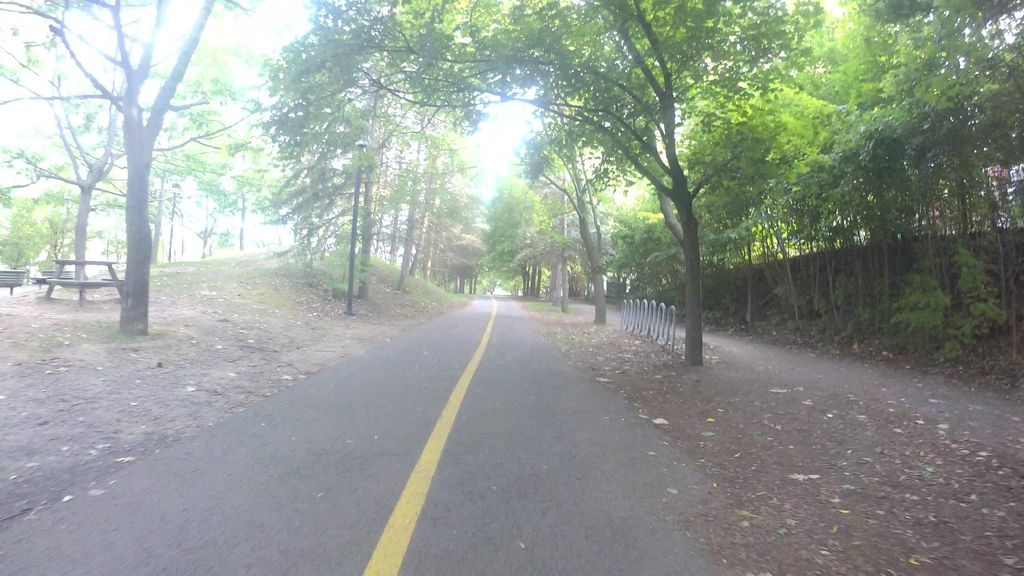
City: montreal